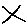
Label: line